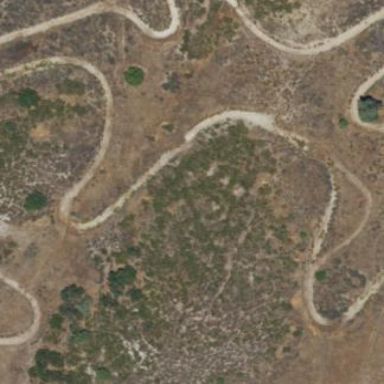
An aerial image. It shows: Dirt raceway designated for motocross sport.